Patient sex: F
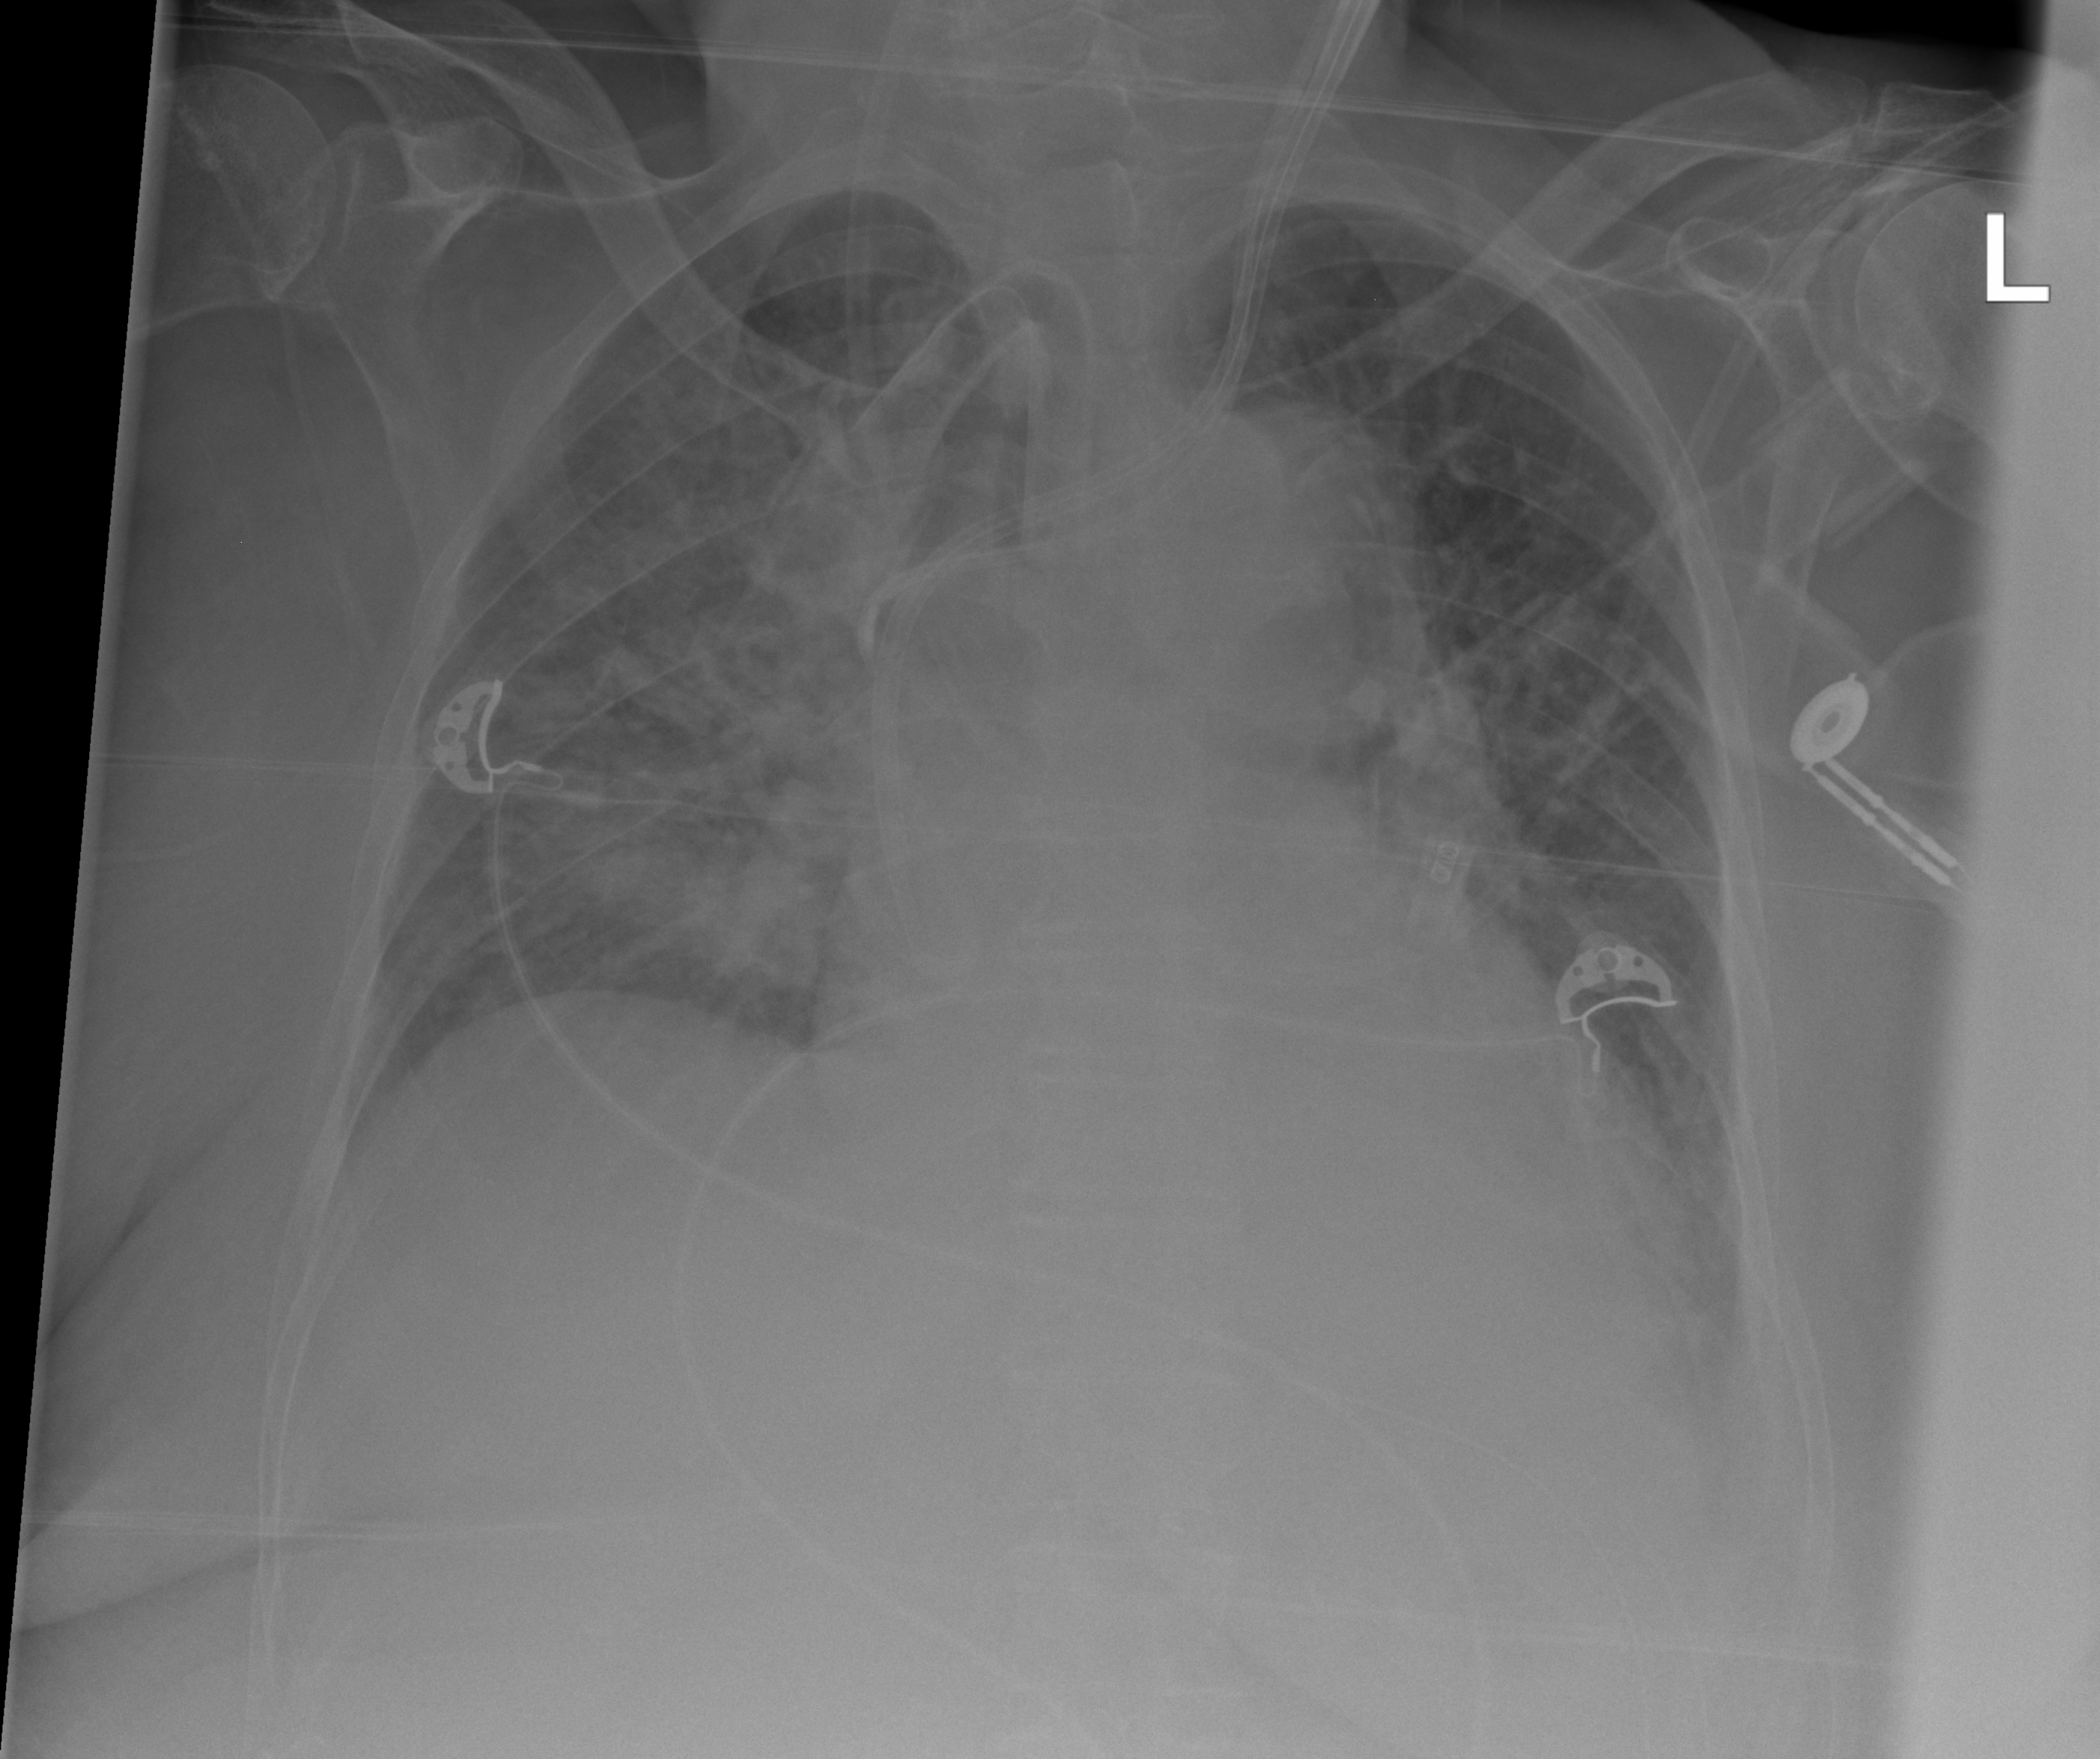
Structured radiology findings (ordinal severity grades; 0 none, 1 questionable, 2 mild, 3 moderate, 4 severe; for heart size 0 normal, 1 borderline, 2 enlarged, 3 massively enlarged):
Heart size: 2
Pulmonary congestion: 2
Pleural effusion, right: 0
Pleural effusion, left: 2
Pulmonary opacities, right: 3
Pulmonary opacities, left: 1
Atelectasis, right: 2
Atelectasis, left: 2